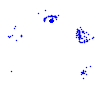
Particle: kaon